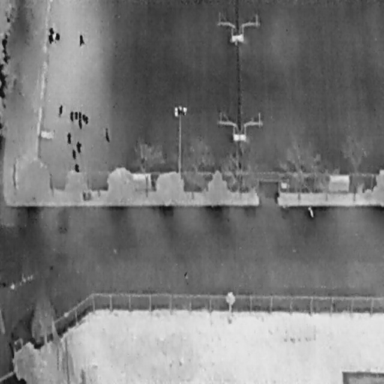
There are 16 People in the infrared image.